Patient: sex M, age 66
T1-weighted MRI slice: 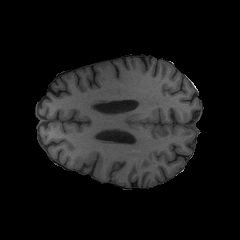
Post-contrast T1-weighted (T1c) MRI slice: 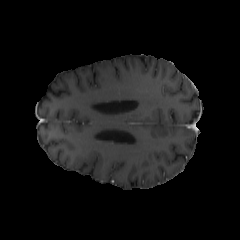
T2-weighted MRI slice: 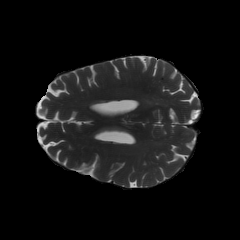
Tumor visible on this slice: no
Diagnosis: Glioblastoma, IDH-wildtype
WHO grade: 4